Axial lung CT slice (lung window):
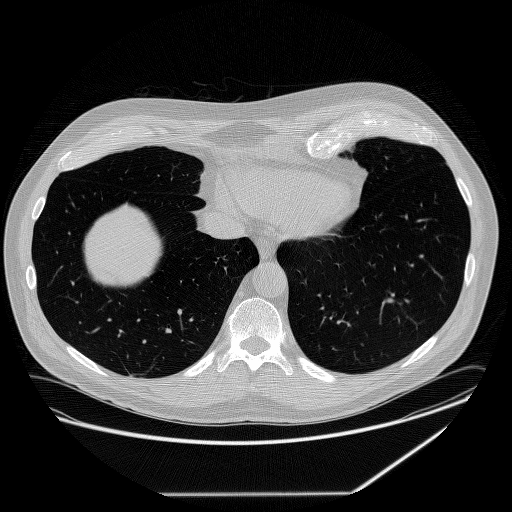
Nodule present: no